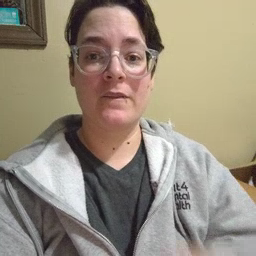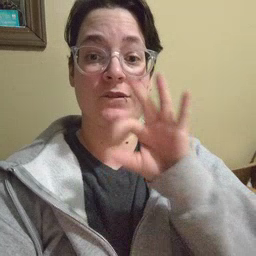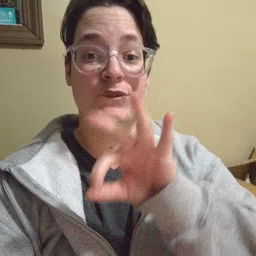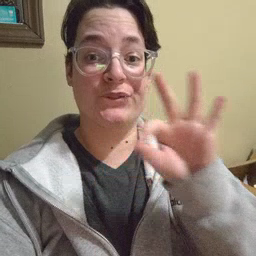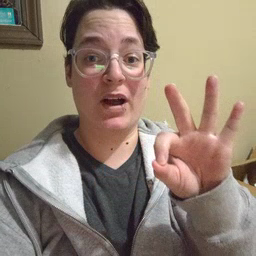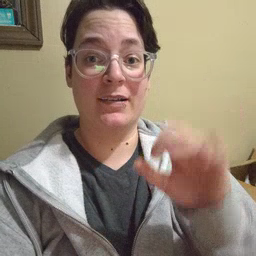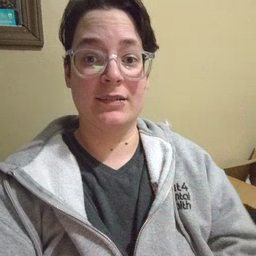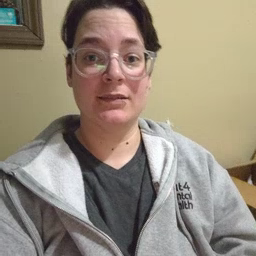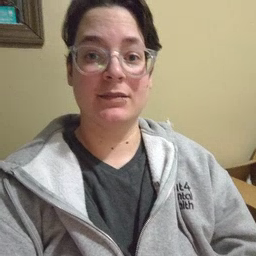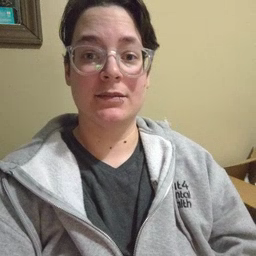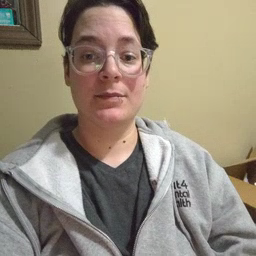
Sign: frenchfries